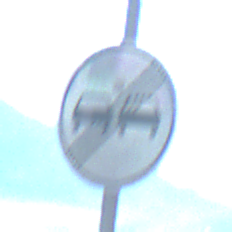
Verkehrszeichen: EndeUeberholverbot
Umgebung: Outdoor, Nature
Tageszeit: Night
Wetter: PartlyCloudy
Licht: Natural
Jahreszeit: NotSpecified
Kontrast: HighContrast